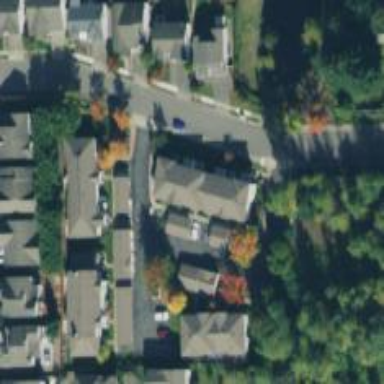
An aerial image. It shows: Living street.